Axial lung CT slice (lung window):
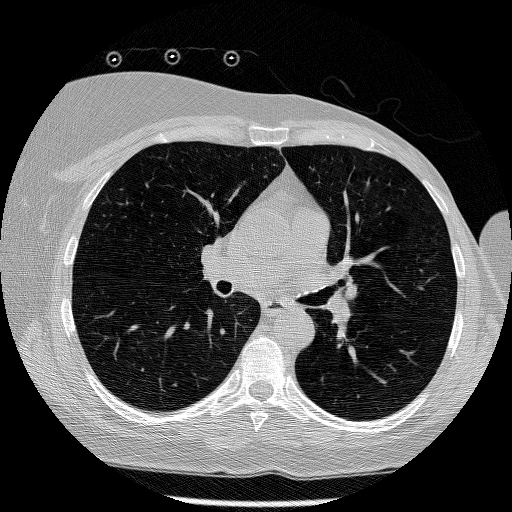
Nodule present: no